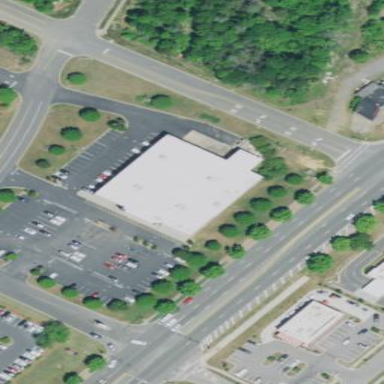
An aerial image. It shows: Building.